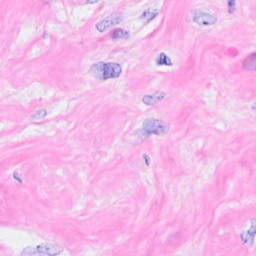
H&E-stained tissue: Breast